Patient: sex M, age 81
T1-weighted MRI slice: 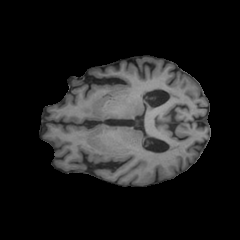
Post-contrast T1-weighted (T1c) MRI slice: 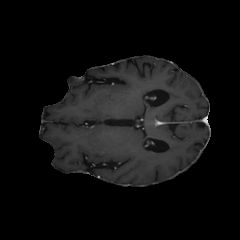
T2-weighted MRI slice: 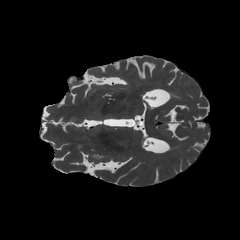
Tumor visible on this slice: no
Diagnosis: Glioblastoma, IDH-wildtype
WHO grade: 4